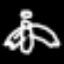
Label: angel